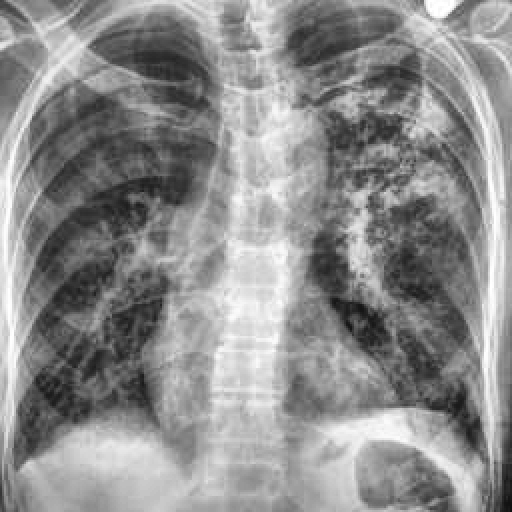
Finding: TUBERCULOSIS